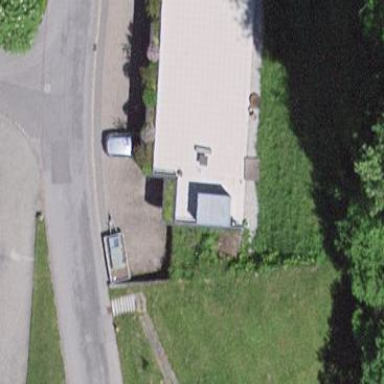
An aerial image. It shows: Group of garages.